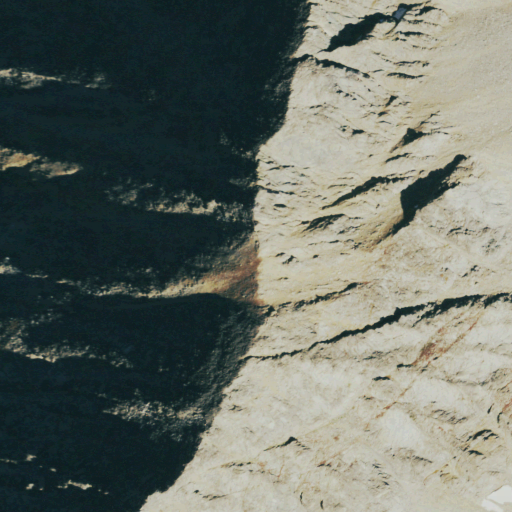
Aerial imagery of ridge(s) in Colorado named Hart Ridge containing barren land, grassland, and snow